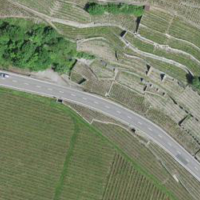
EUNIS habitat code: 40
Species observed at this site:
Melittis melissophyllum